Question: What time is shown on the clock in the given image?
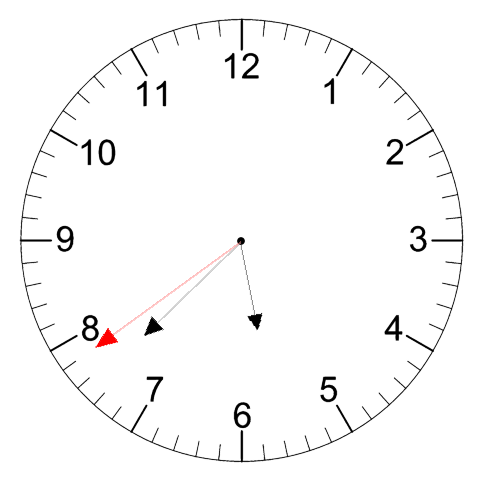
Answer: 05:37:39